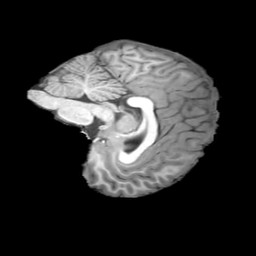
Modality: T1w
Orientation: sagittal